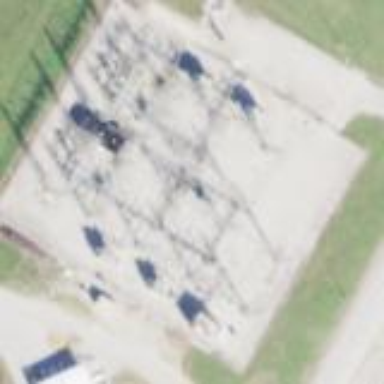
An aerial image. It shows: Minor distribution power substation.